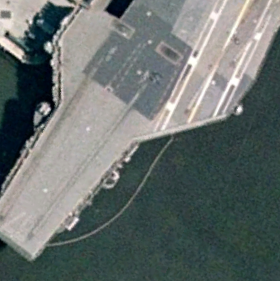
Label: aircraft_carrier